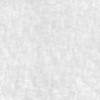
Label: no_change